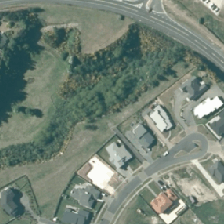
Land cover: urban_build_up